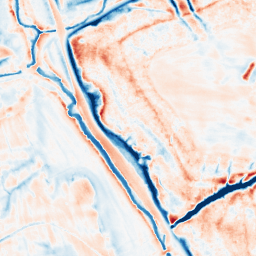
Category: multiscale
Decomposition family: dog_multiscale
Decomposition parameters: sigma_ratio: 1.6
n_scales: 5
base_sigma: 0.5
Upsampling method: lanczos
Upsampling parameters: scale: 8
Upsampling scale: 8